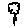
Label: flower